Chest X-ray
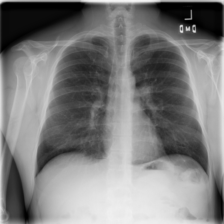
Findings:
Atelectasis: negative
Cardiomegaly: negative
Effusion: negative
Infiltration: negative
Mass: negative
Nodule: negative
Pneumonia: negative
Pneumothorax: negative
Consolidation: negative
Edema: negative
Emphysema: negative
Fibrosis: negative
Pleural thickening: negative
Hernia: negative